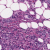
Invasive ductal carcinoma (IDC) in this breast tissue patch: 0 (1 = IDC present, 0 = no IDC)